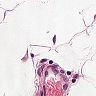
Metastatic tissue present: no